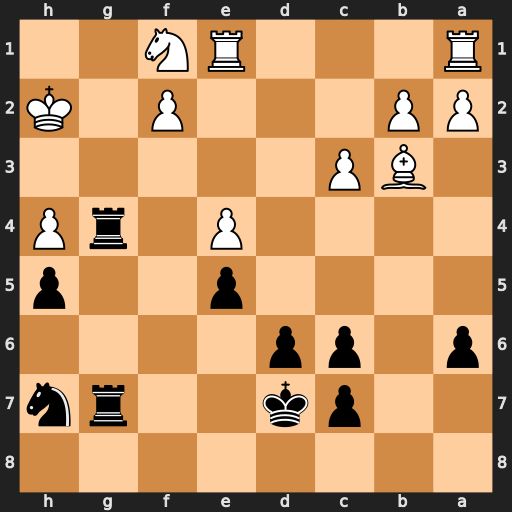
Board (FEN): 8/2pk2rn/p1pp4/4p2p/4P1rP/1BP5/PP3P1K/R3RN2
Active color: b
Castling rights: -
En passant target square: -
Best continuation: Rxh4#